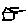
Label: house